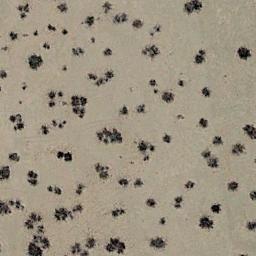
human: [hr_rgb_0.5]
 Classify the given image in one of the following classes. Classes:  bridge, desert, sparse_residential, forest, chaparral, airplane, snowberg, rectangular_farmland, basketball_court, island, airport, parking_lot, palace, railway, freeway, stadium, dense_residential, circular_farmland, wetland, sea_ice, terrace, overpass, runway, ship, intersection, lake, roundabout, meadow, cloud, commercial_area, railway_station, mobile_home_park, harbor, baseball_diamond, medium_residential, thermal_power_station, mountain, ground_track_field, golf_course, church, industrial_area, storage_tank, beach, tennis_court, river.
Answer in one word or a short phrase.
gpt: chaparral